Question: I have a with some socket communication code. I want to display the communication message on the form. In order to avoid above error, I have added method and used the call. But I still get above error. Anybody can help me correct my code?
This is the :
'''
#pragma once
#include "SocketClientMgr.h"
class SocketClientMgr;
namespace SocketClientFormApp {
public ref class Form1 : public System::Windows::Forms::Form
{
public:
Form1(void)
{
InitializeComponent();
updateHandler = gcnew ProgressHandler(this, &SocketClientFormApp::Form1::updateLogMsg);
}
protected:
~Form1()
{
}
private:
#pragma region Windows Form Designer generated code
void InitializeComponent(void)
{
}
#pragma endregion
///////////////////////////////////
private: delegate void ProgressHandler(String^ msg);
static ProgressHandler^ updateHandler;
public: void appendMsg(String^ msg);
public: void updateLogMsg(String^ msg);
};
}
'''
This is the :
'''
#include "stdafx.h"
#include "SocketClientForm.h"
using namespace SocketClientFormApp;
void Form1::appendMsg(String^ msg)
{
updateHandler->Invoke(msg);
}
void Form1::updateLogMsg(String^ msg)
{
msgDisplayBox->AppendText(msg);
}
'''
The method will be called from in .
static should not be there and it should be
error happened at

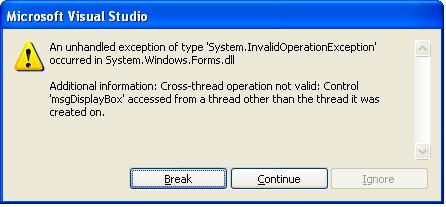
Answer: A delegate's 'Invoke(args)' just runs on the current thread; you need 'someControlInstance.Invoke(delegate, args)' (quite commonly, "this.Invoke(...)"), which uses the message loop to transfer the delegate call to the UI thread, avoiding the cross-thread issue.
Equally;
- -